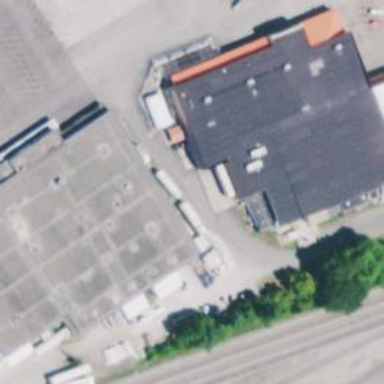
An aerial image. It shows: Building that houses supermarket.